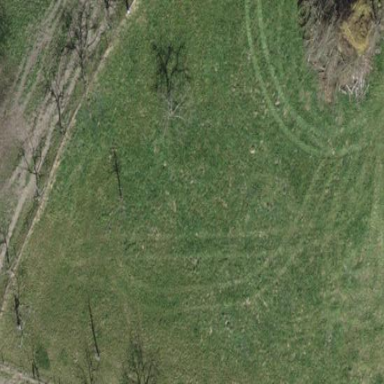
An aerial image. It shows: Meadow enclosed by fence.